Question: I don't know if this is my bad (wrong phpDocumentor annotations) or it's a bug. Anyone experiencing this issue?
'''
namespace Bar\Baz;
/**
* @method Foo baz(boolean $baz)
*/
class Foo
{
}
'''
As you can see there is no code completion for chaining (i.e. '$f->baz()->baz()') and 'boolean' type is namespaced:

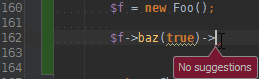
Answer: This is a known issue in PhpStorm 7.x.
If you use the fully qualified name chaining and type hinting work.
Reference: <URL>